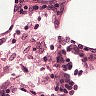
Metastatic tissue present: no